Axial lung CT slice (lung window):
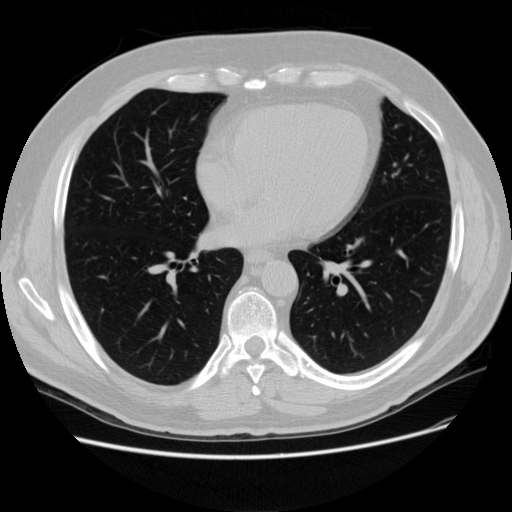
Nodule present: no